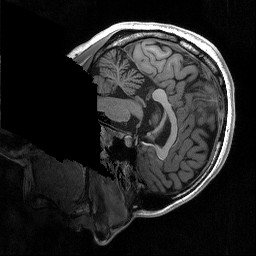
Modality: T1w
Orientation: sagittal
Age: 21
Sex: female
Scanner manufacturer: siemens
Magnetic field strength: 3 T
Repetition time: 2.3 s
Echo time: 0.00298 s